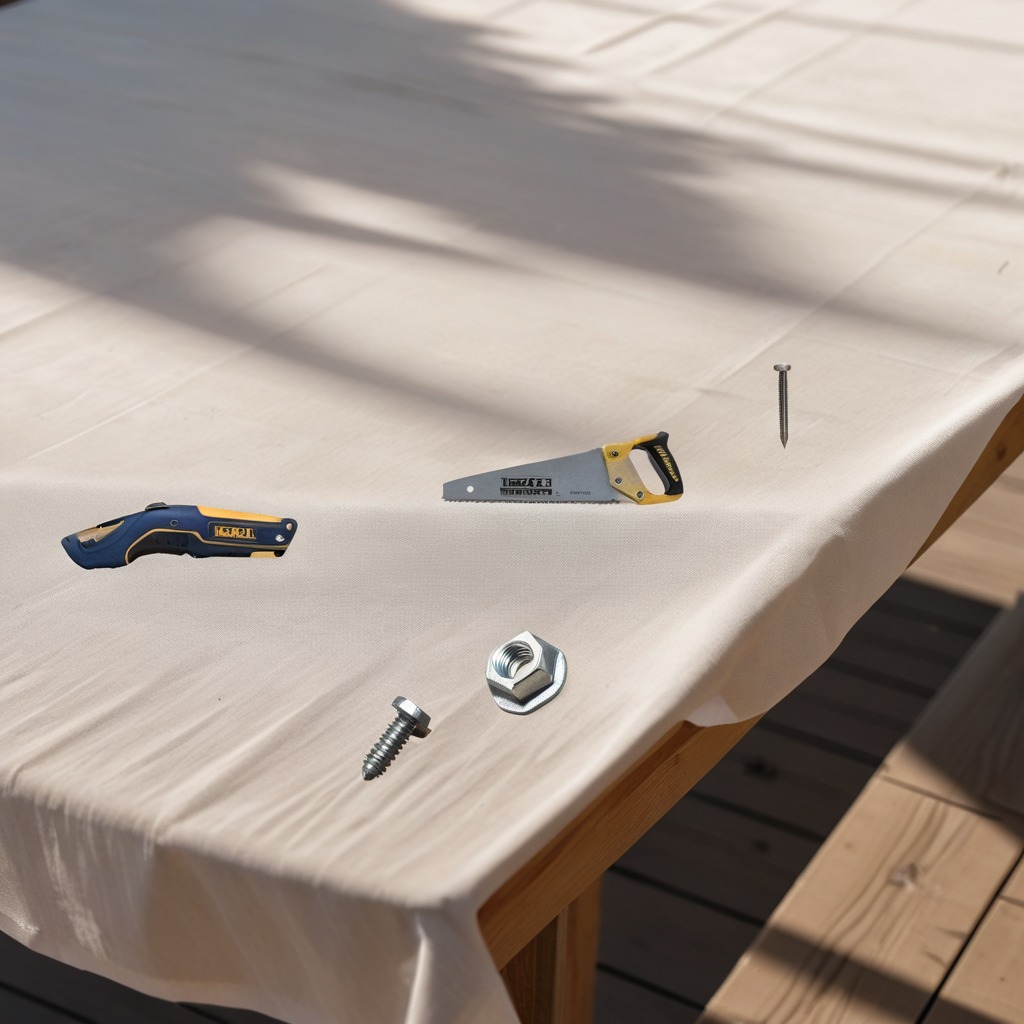
A utility knife, a metal machine screw, an iron nail, a handheld metal saw, and a metal nut are lying on the wooden table in an outdoor workshop during daytime bright natural light soft shadows worn but beneath the cloth.